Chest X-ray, AP view. Patient: 55 years old, sex M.
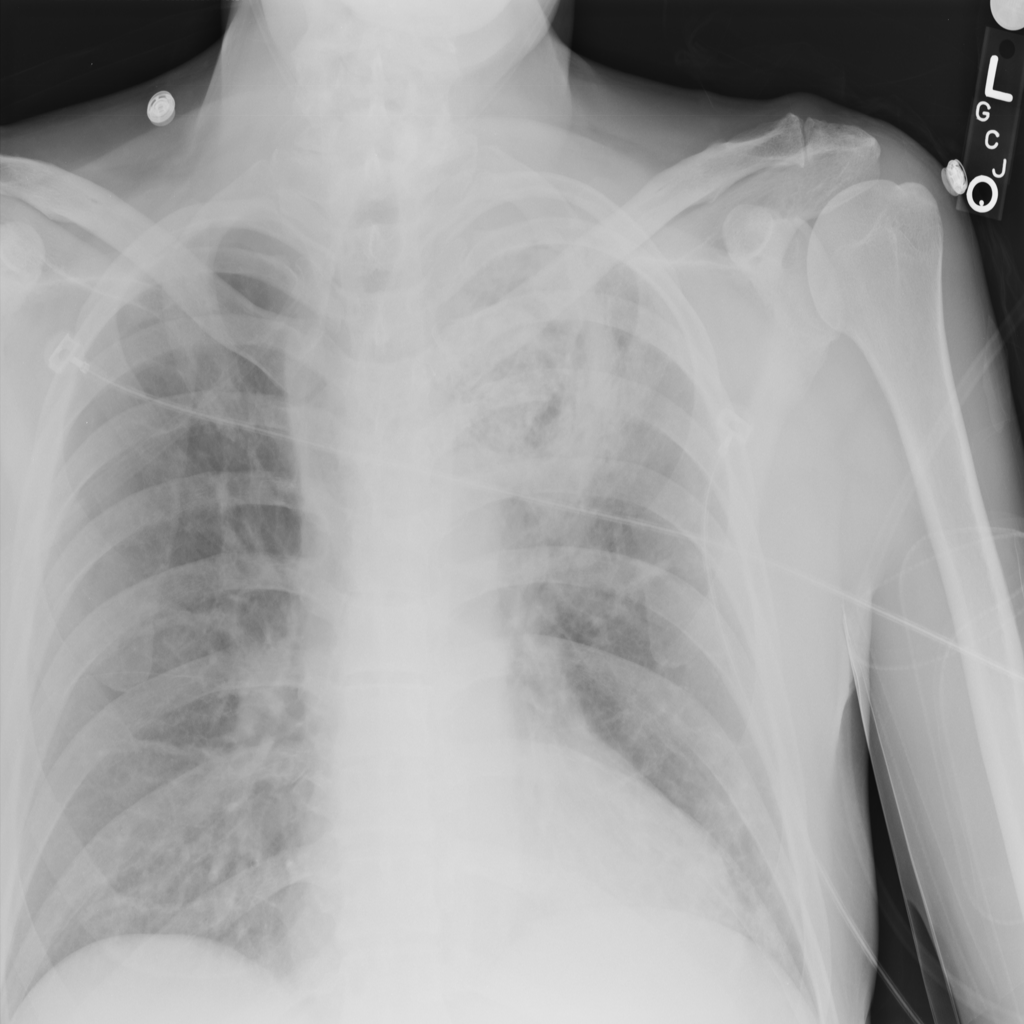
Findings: Mass